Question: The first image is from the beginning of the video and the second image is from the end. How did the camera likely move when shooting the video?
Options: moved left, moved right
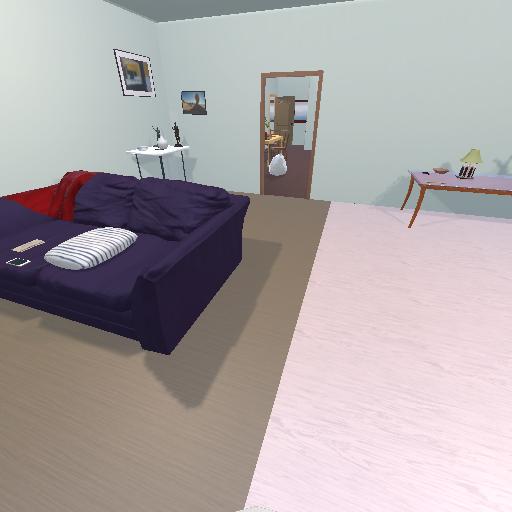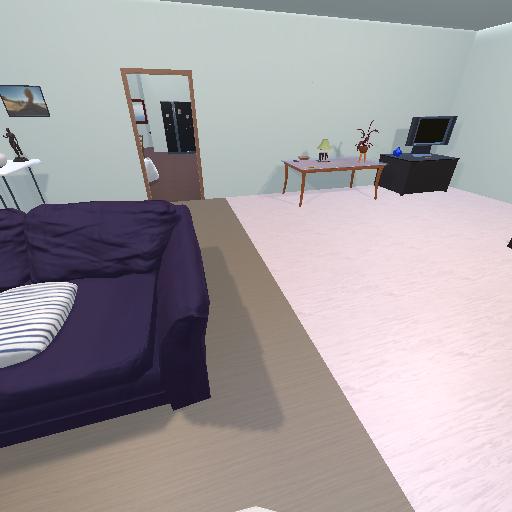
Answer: moved left